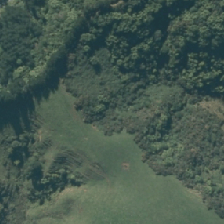
Land cover: grose_broom